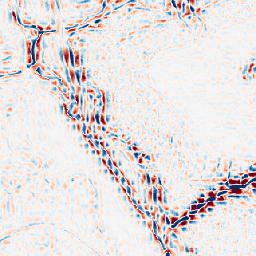
Category: wavelet
Decomposition family: wavelet_reverse_biorthogonal
Decomposition parameters: wavelet: rbio5.5
level: 3
Upsampling method: area
Upsampling parameters: scale: 4
Upsampling scale: 4